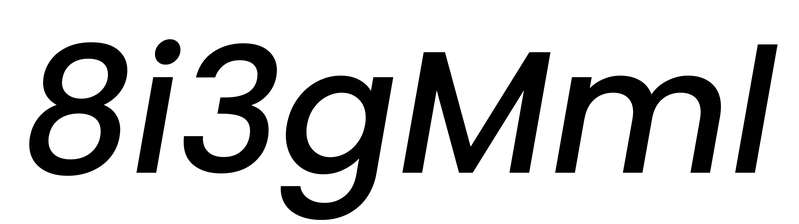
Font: Poppins-MediumItalic